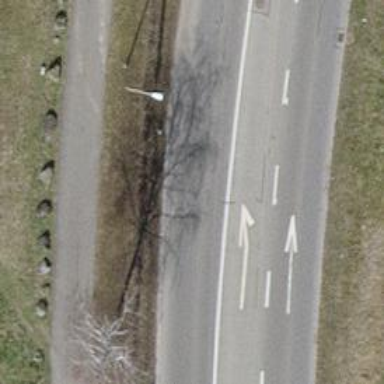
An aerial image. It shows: Tertiary road with asphalt surface. There is separate sidewalk along the road.